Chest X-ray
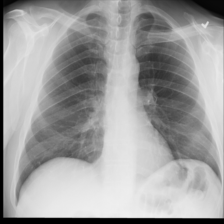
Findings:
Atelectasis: negative
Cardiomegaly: negative
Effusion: negative
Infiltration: negative
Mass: negative
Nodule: negative
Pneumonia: negative
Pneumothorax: negative
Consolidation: negative
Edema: negative
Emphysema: negative
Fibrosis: negative
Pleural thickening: negative
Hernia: negative